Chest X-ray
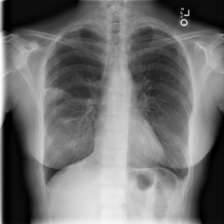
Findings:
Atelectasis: negative
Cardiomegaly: negative
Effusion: negative
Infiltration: negative
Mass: positive
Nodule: negative
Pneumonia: negative
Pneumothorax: negative
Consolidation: negative
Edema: negative
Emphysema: negative
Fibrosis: positive
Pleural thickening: negative
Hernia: negative